Question: I draw a graph but unfortunately my legend falls out of the figure. How can I correct it?
I put a dummy code to illustrate it:

'''
from matplotlib import pyplot as plt
from bisect import bisect_left,bisect_right
import numpy as np
global ranOnce
ranOnce=False
def threeLines(x):
"""Draws a function which is a combination of two lines intersecting in
a point one with a large slope and one with a small slope.
"""
start=0
mid=5
end=20
global ranOnce,slopes,intervals,intercepts;
if(not ranOnce):
slopes=np.array([5,0.2,1]);
intervals=[start,mid,end]
intercepts=[start,(mid-start)*slopes[0]+start,(end-mid)*slopes[1]+(mid-start)*slopes[0]+start]
ranOnce=True;
place=bisect_left(intervals,x)
if place==0:
y=(x-intervals[place])*slopes[place]+intercepts[place];
else:
y=(x-intervals[place-1])*slopes[place-1]+intercepts[place-1];
return y;
def threeLinesDrawer(minimum,maximum):
t=np.arange(minimum,maximum,1)
fig=plt.subplot(111)
markerSize=400;
fig.scatter([minimum,maximum],[threeLines(minimum),threeLines(maximum)],marker='+',s=markerSize)
y=np.zeros(len(t));
for i in range(len(t)):
y[i]=int(threeLines(t[i]))
fig.scatter(t,y)
fig.grid(True)
fig.set_xlabel('Y')
fig.set_ylabel('X')
legend1 = plt.Circle((0, 0), 1, fc="r")
legend2 = plt.Circle((0, 0), 1, fc="b")
legend3 = plt.Circle((0, 0), 1, fc="g")
fig.legend([legend1,legend2,legend3], ["p(y|x) likelihood","Max{p(y|x)} for a specific x","Y distribution"],
bbox_to_anchor=(0., 1.02, 1., .102), loc=3,ncol=2, mode="expand", borderaxespad=0.)
threeLinesDrawer(0,20)
plt.show()
'''
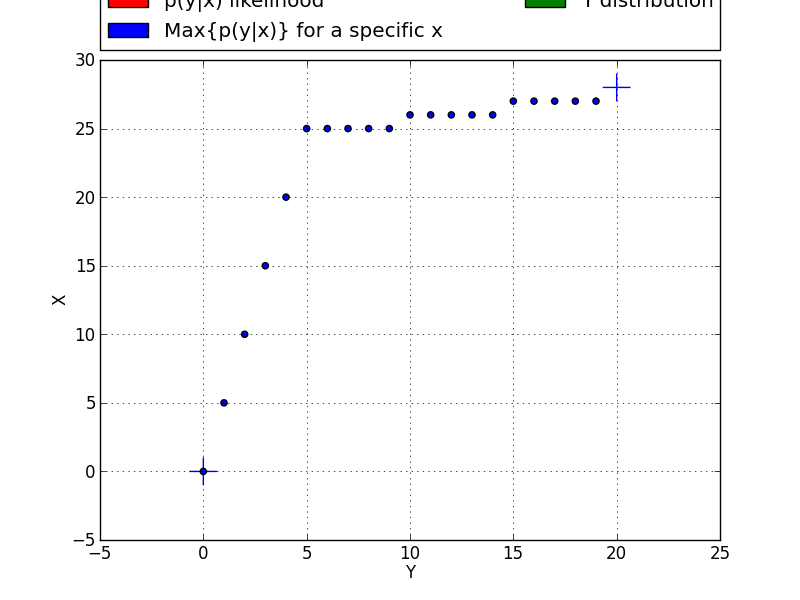
Answer: You can adjust the space that a set of axes takes within a figure by modifying the subplot parameters. For example, add the following line just before 'plt.show()':
'''
plt.subplots_adjust(top=.9, bottom=.1, hspace=.1, left=.1, right=.9, wspace=.1)
'''
You should tweak the above values as you see fit in the range of '[0, 1]'. Feel free to get rid of the parameters you're not interested in tweaking (e.g. since you only have one axis in your figure, you won't care about the 'hspace' and 'wspace' parameters, which modify the spacing between subplots). These settings can also be modified through the 'plt.show()' GUI, but you'd have to do it every time you run the script. A set of good settings for your case is the following:
'''
plt.subplots_adjust(top=.83, bottom=.08, left=.08, right=.98)
'''
For doing this adjustment automatically, you can try using <URL>':
'''
plt.tight_layout()
'''
This won't necessarily give the intended results in every case, though.